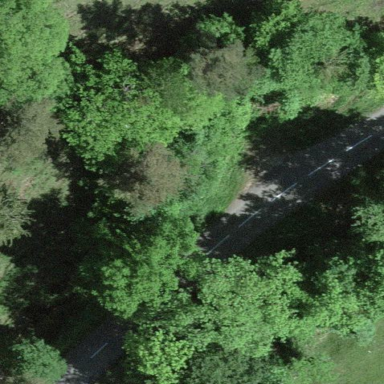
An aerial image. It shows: Forest area.